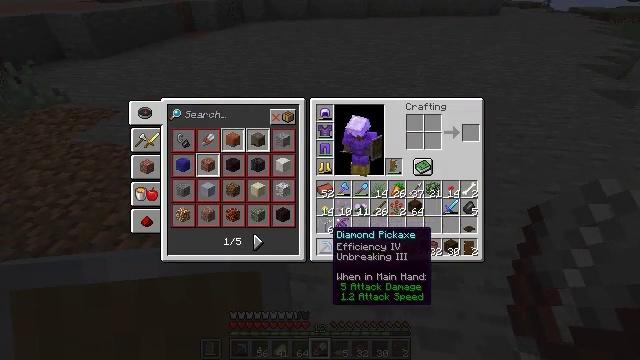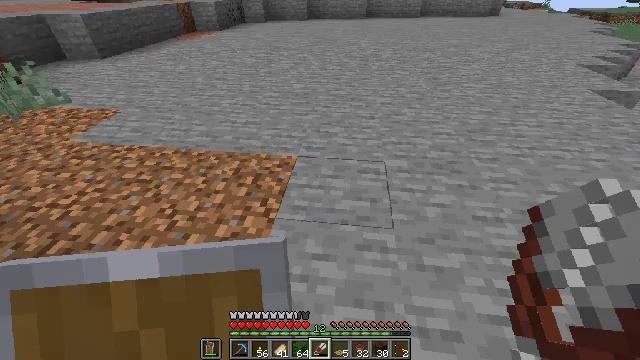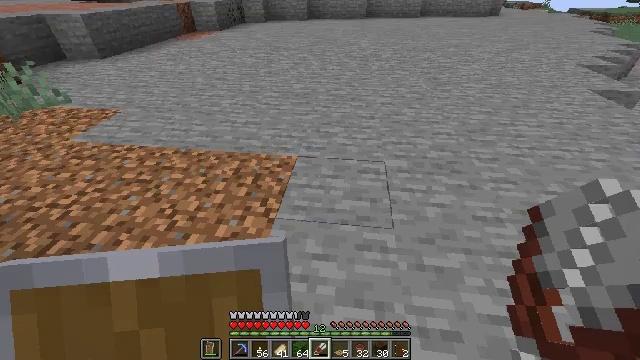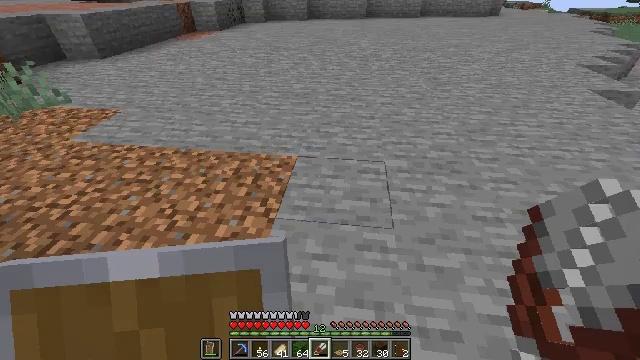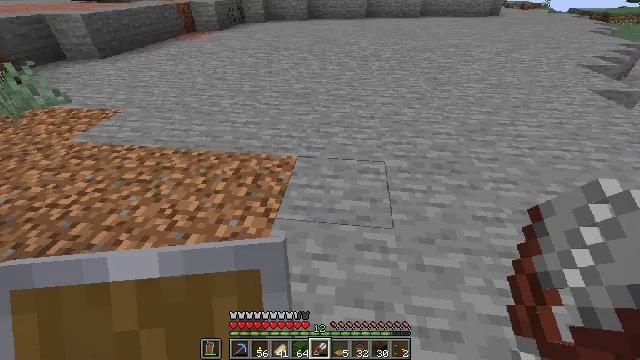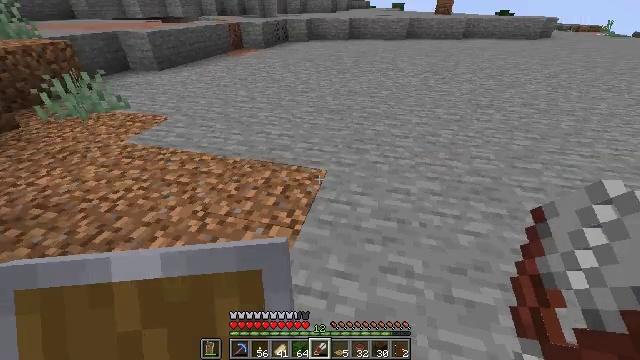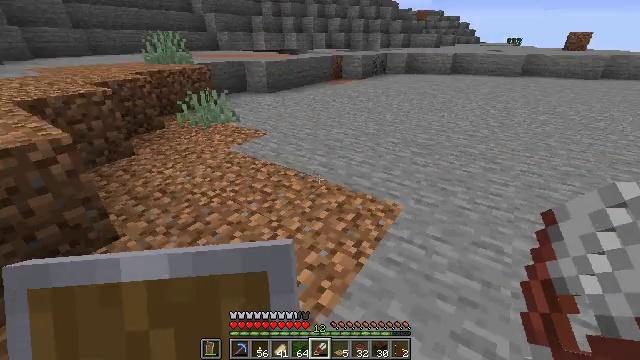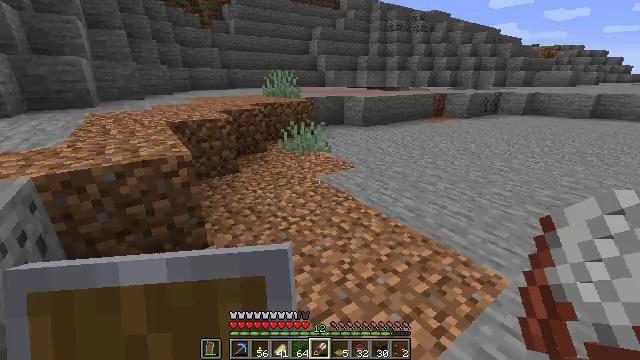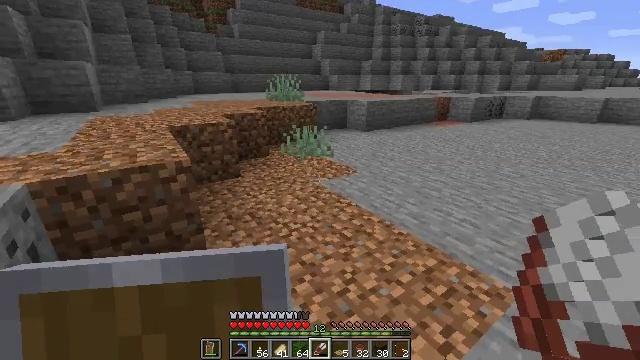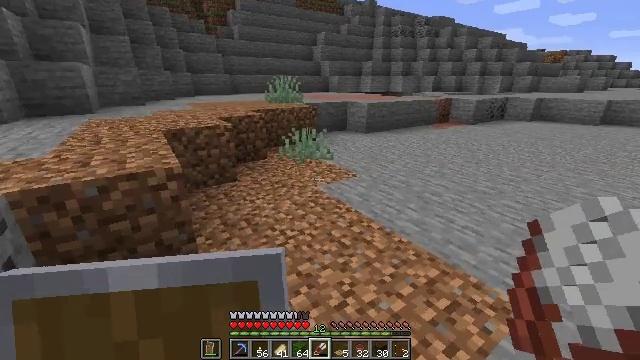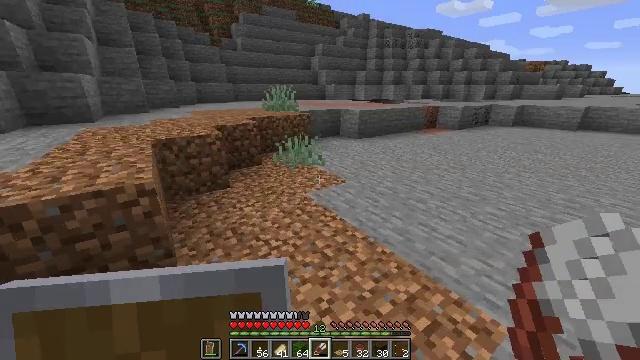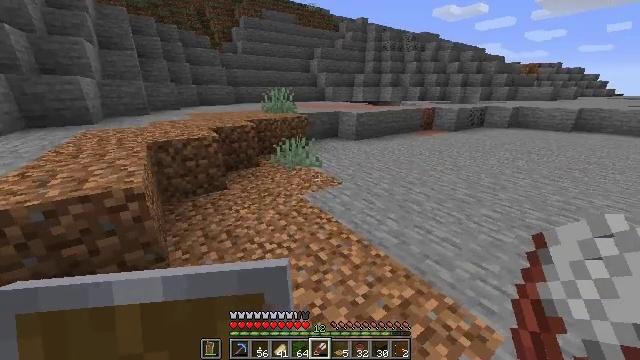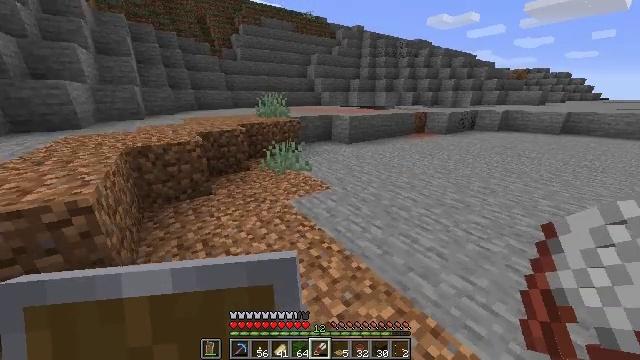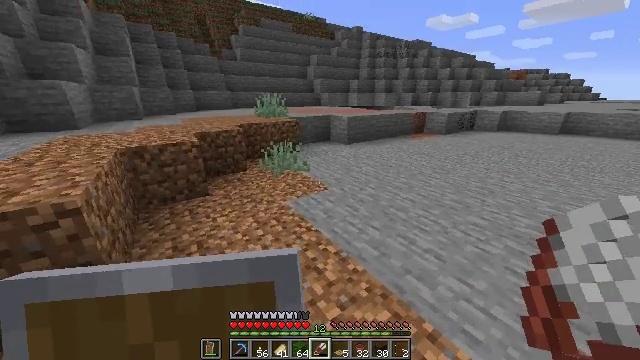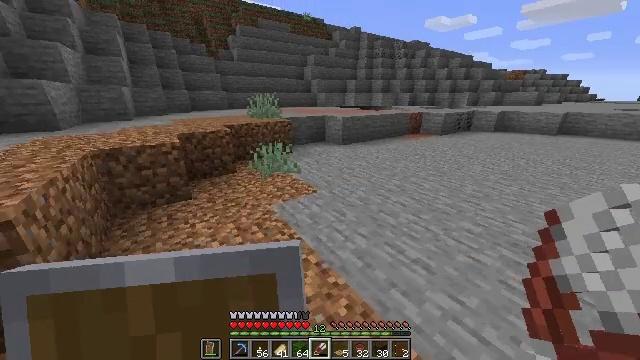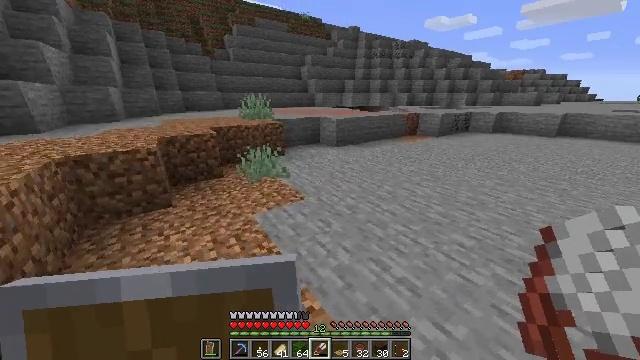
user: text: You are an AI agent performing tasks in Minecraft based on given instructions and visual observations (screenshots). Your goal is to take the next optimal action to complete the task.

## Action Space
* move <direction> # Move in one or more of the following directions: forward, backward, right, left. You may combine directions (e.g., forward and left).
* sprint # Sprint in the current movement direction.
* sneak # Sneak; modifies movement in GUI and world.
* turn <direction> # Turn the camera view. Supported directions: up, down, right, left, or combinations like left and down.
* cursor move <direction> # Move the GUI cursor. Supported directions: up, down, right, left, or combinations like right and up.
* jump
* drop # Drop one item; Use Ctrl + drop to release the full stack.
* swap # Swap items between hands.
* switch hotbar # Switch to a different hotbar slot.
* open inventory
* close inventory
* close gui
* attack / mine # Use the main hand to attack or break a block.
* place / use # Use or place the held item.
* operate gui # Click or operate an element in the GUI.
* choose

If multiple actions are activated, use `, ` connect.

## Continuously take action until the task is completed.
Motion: motion action
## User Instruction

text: Harvest the azure bluet plant.
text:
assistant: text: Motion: no_op
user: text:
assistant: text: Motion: no_op
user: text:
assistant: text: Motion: no_op
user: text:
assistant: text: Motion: no_op
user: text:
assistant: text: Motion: turn left and up
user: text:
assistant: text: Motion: move forward, turn left and up
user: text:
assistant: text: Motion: move forward, turn left and up
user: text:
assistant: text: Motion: no_op
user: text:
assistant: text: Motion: move forward and move right
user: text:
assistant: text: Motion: move forward and move right
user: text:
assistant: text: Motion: move forward and move right
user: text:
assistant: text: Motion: move forward and move right
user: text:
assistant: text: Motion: move forward and move right
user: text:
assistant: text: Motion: move forward and move right
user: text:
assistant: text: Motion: move forward and move right
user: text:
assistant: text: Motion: move forward and move right
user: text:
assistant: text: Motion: move forward and move right, turn right
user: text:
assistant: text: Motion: move forward and move right, turn right and up
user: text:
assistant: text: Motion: move forward and move right, turn right and up, jump
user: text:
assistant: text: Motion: move forward and move right, turn right and up, jump
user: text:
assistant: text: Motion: move forward and move right, jump
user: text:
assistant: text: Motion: move forward and move right, jump
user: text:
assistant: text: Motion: move forward and move right, jump
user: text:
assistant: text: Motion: move forward and move right, jump
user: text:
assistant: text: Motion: move forward and move right, jump
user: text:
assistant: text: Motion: move forward and move right, jump
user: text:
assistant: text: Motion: move forward and move right, jump
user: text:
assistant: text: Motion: move forward and move right, jump
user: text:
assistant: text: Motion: move forward and move right, jump
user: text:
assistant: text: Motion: move forward and move right, jump